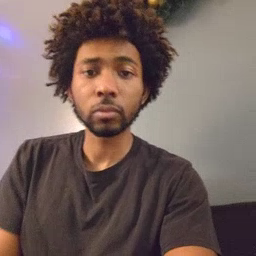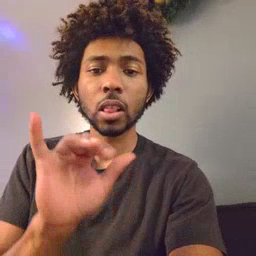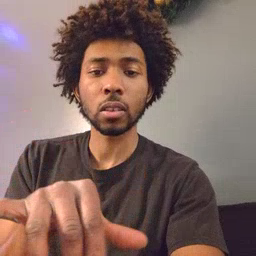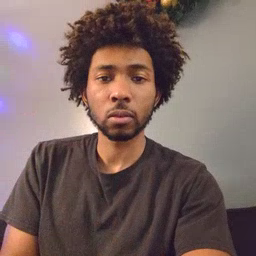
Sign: that